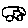
Label: car